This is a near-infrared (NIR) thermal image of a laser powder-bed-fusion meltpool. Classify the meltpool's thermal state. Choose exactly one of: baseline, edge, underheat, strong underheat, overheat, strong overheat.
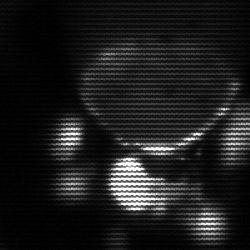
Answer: edge